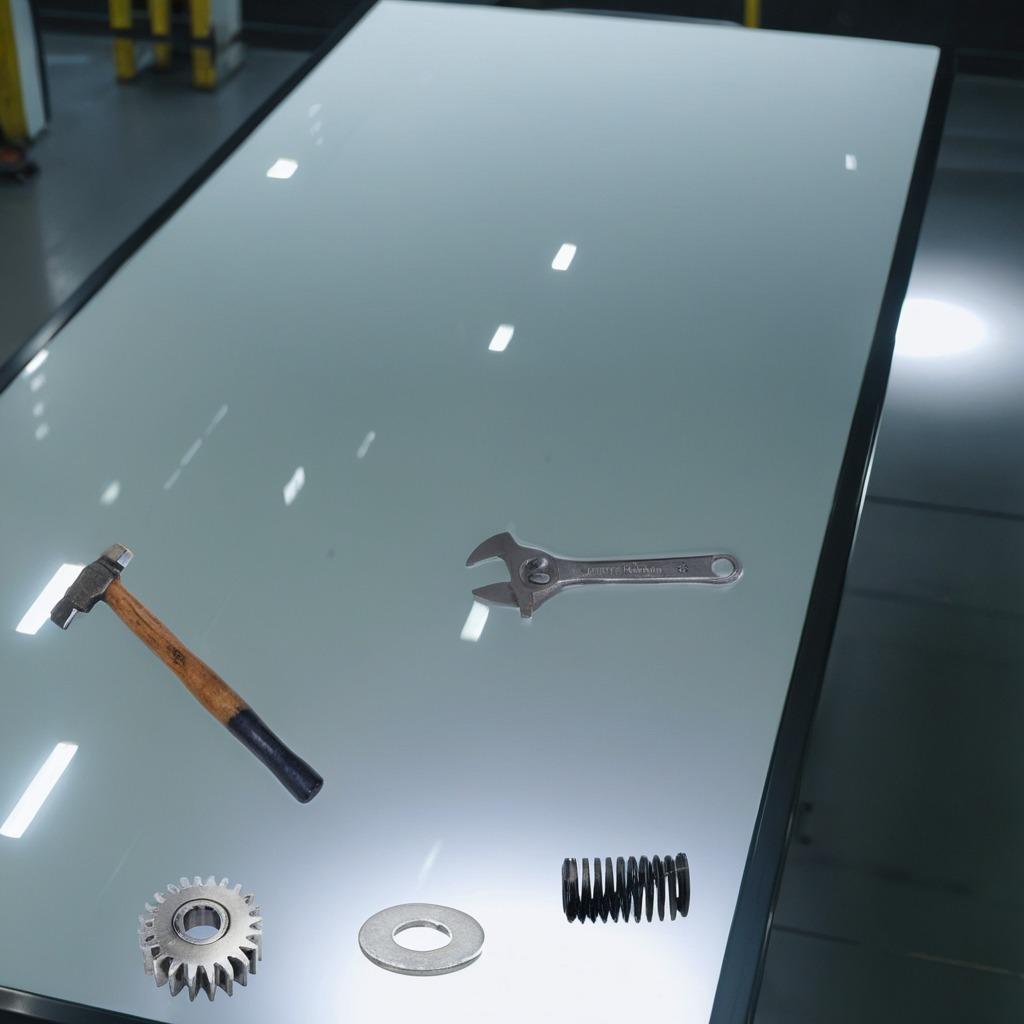
A hammer is lying on a table in a ship maintenance bay industrial lighting.